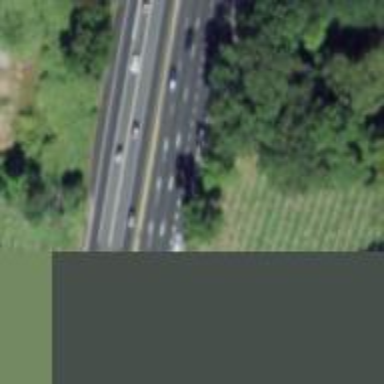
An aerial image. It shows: Urban freeway or expressway.